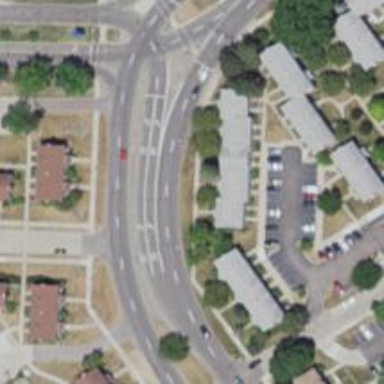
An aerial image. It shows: Asphalt road with secondary link designation.